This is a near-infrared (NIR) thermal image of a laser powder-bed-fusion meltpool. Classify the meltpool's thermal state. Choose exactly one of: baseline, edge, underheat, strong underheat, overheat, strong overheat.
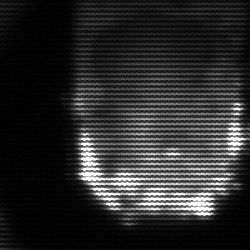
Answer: baseline